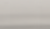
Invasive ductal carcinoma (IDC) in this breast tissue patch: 0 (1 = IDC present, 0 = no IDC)